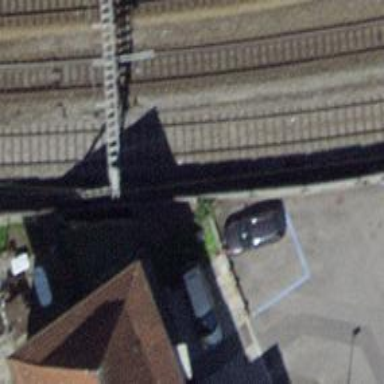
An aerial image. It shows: Single-track electrified railway yard with contact line electrification.